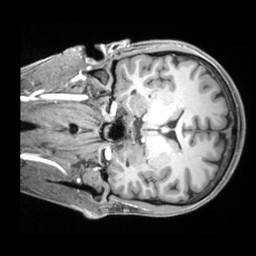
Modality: T1w
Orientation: coronal
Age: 30
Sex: male
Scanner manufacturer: siemens
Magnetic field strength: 3 T
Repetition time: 2.2 s
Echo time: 0.00218 s